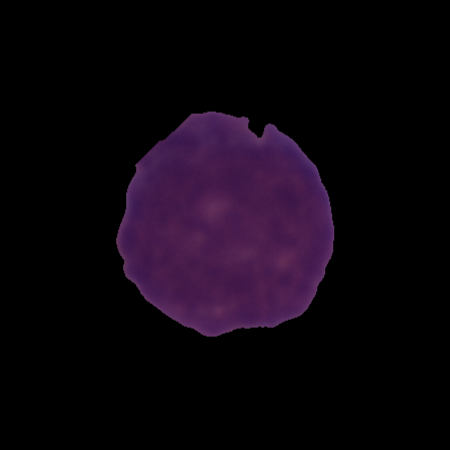
Label: healthy